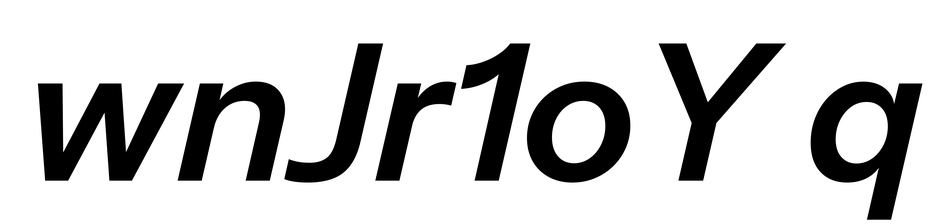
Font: InstrumentSans-Italic_SemiBold_Italic